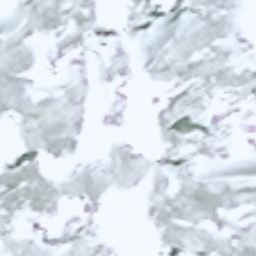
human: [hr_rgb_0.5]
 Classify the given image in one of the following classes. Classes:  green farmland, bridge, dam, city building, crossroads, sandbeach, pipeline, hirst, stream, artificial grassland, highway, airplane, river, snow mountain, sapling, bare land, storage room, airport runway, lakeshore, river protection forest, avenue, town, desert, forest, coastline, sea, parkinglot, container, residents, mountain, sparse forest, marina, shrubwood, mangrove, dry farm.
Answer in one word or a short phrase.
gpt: snow mountain